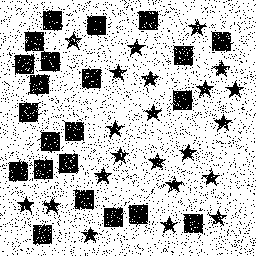
Squares: 22
Triangles: 0
Stars: 22
Total shapes: 44